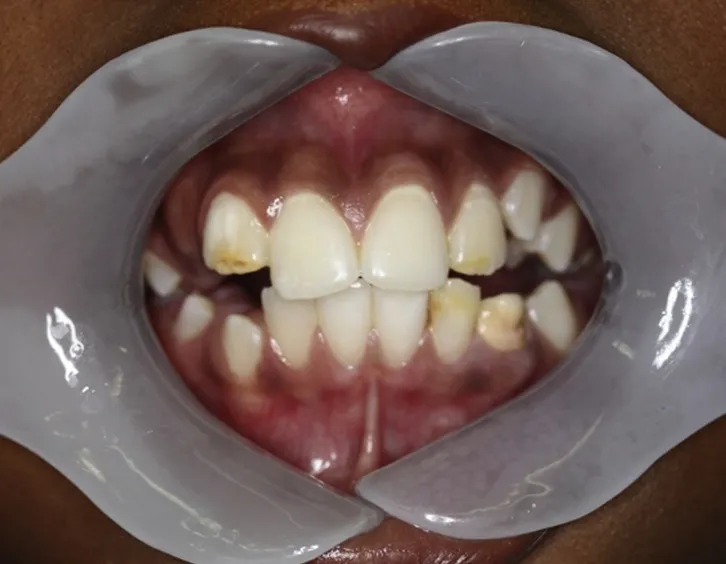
(A) Pre-operative attempted mouth opening at age 8 years.
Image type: medical_photograph (other_medical_photograph)